Question: I want to implement multiple search with boolean data.
Does jqGrid able to make search with dropdown?
In mysql table, value for accredited field is boolean (0/1).
I am showing boolean value in presentation table is "not accredited or accredited".
And I want to search through this value. So, as picture shown above, we can pick dropdown which accredited or not accredited instead of type 0 or 1.

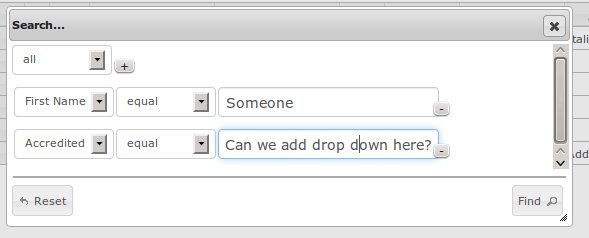
Answer: What you need to do is just usage of 'stype: "select"' property in definition of 'accredited' column in 'colModel' and definition of <URL> which corresponds you data. For example
'''
stype: "select",
searchoptions: { sopt: ["eq", "ne"], value: "0:not accredited;1:accredited" }
'''